五年级 · 组合几何学
有 4 种不同规格的纸板，每种纸板的数量都足够多。要从中选六张做成一个长方体。小芳选了 2 块 $\mathrm{A}$ 纸板和 2 块 $\mathrm{D}$ 纸板, 她应该再选( )块(纸板才能做成一个长方体, 做成的长方体体积是( ) 立方厘米。

$5 \mathrm{~cm}$

$4 \mathrm{~cm}$

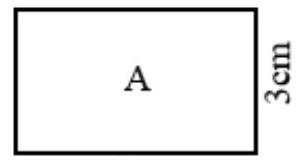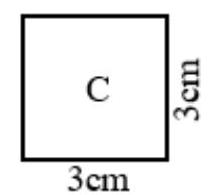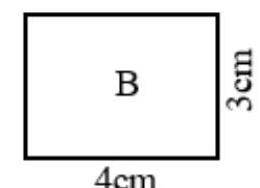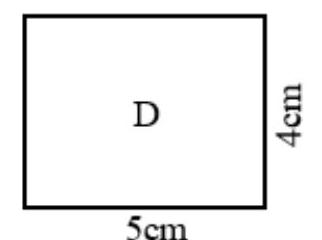
答案: 解2 B 60

【分析】根据长方体的特征, 长方体的 4 条长、 4 条宽和 4 条高分别相等, 长方体共有 6 个面; 小芳选了 2 块 $\mathrm{A}$ 纸板和 2 块 $\mathrm{D}$ 纸板, 则需要选一条边长为 $4 \mathrm{~cm}$, 另一条边长为 $3 \mathrm{~cm}$ 的长方形, 也就是需要选 2 块 $\mathrm{B}$ 纸板; 再根据长方体的体积公式: $V=a b h$, 据此进行计算即可。

【详解】她应该再选 2 块 B 纸板

$5 \times 4 \times 3$

$=20 \times 3$

$=60$ （立方厘米）

则她应该再选 2 块 B 纸板, 做成的长方体体积是 60 立方厘米。

【点睛】本题考查长方体的特征和体积, 明确长方体的特征是解题的关键。